Question: I'm porting a project to Maven. It seems that I'm almost done, though there's still a strange problem. I have an enum:
'''
package cz.autoclient.settings;
public enum Setnames {
SETTING1("s1", false),
SETTING2("s2", 666),
;
public final String name;
public final Object def;
Setnames(String n, Object d) {
name = n;
def = d;
}
}
'''
I use this particular 'enum' to avoid re-creation of 'String' whenever some setting is loaded from the database. And to store default values.
In my old project, this was valid:
'''
import cz.autoclient.settings.Setnames;
'''
In Maven, there's a problem:
'''
Exception in thread "main" java.lang.NoClassDefFoundError: cz/autoclient/settings/Setnames
at cz.autoclient.Gui.createTabs(Gui.java:326)
at cz.autoclient.Gui.initComponents(Gui.java:165)
at cz.autoclient.Gui.<init>(Gui.java:58)
at cz.autoclient.Main.startGUI(Main.java:71)
at cz.autoclient.Main.<init>(Main.java:32)
at cz.autoclient.Main.main(Main.java:98)
Caused by: java.lang.ClassNotFoundException: cz.autoclient.settings.Setnames
at java.net.URLClassLoader$1.run(URLClassLoader.java:372)
at java.net.URLClassLoader$1.run(URLClassLoader.java:361)
at java.security.AccessController.doPrivileged(Native Method)
at java.net.URLClassLoader.findClass(URLClassLoader.java:360)
at java.lang.ClassLoader.loadClass(ClassLoader.java:424)
at sun.misc.Launcher$AppClassLoader.loadClass(Launcher.java:308)
at java.lang.ClassLoader.loadClass(ClassLoader.java:357)
'''
'Gui.java:326' is the line where I first use 'Setnames'. I've been googling and what I got that you've got to use '$' when naming enums .
But I've no idea where should I put that '$' in my case - other people allways had this problem when 'enum' was hidden within a class.
Here's what it looks like in my IDE:

Here's the project 'pom.xml':
'''
<project xmlns="http://maven.apache.org/POM/4.0.0" xmlns:xsi="http://www.w3.org/2001/XMLSchema-instance"
xsi:schemaLocation="http://maven.apache.org/POM/4.0.0 http://maven.apache.org/xsd/maven-4.0.0.xsd">
<modelVersion>4.0.0</modelVersion>
<groupId>cz.autoclient</groupId>
<artifactId>autoclient</artifactId>
<version>1.0-SNAPSHOT</version>
<packaging>jar</packaging>
<properties>
<src.dir>src/</src.dir>
<test.dir>test/</test.dir>
<project.build.sourceEncoding>UTF-8</project.build.sourceEncoding>
</properties>
<build>
<testSourceDirectory>${test.dir}</testSourceDirectory>
<sourceDirectory>${src.dir}</sourceDirectory>
<plugins>
<plugin>
<groupId>org.apache.maven.plugins</groupId>
<artifactId>maven-compiler-plugin</artifactId>
<version>3.2</version>
<configuration>
<source>8</source>
<target>8</target>
</configuration>
</plugin>
</plugins>
</build>
<name>Auto Client</name>
<url>http://maven.apache.org</url>
<dependencies>
<dependency>
<groupId>junit</groupId>
<artifactId>junit</artifactId>
<version>3.8.1</version>
<scope>test</scope>
</dependency>
<dependency>
<groupId>net.java.dev.jna</groupId>
<artifactId>jna-platform</artifactId>
<version>4.1.0</version>
</dependency>
</dependencies>
</project>
'''
This is the command line NetBeans is using to compile the project:
> 'cd C:\MYSELF\programing\java\AutoCall\AutoClient; "JAVA_HOME=C:\Program Files\Java\jdk1.8.0_31" cmd /c """C:\Users\Jakub\AppData\Roaming\NetBeans\7.4\maven\bin\mvn.bat" -Dexec.args="-classpath %classpath cz.autoclient.Main" -Dexec.executable="C:\Program Files\Java\jdk1.8.0_31\bin\java.exe" -DnetbeansProjectMappings= -Dmaven.ext.class.path=C:\Users\Jakub\AppData\Roaming\NetBeans\7.4\maven-nblib\netbeans-eventspy.jar org.codehaus.mojo:exec-maven-plugin:1.2.1:exec""'
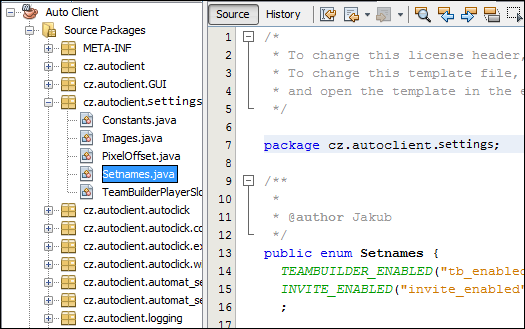
Answer: Turned out it was some kind of glitch in the project. I have no idea how it happened.
Refactoring the packages with problematic classes fixed the problem.